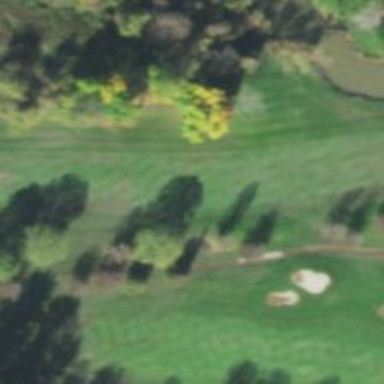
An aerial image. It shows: Golf hole.